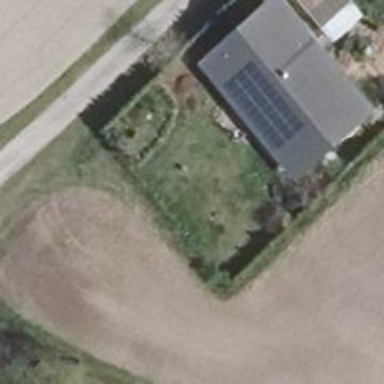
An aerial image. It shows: House with gabled roof. The roof is dark grey and oriented along the building.